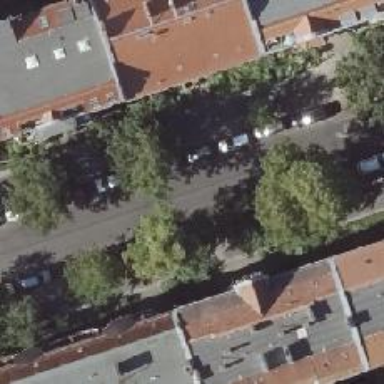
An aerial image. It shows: Residential road with asphalt surface. There is on-street parallel parking on both sides of the road.